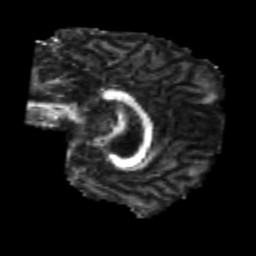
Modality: FA
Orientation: sagittal
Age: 22
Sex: male
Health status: healthy
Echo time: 0.074 s